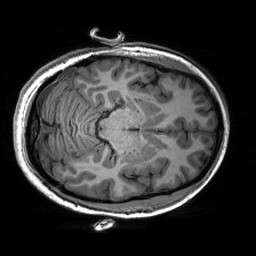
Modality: T1w
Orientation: axial
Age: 22
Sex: female
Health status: healthy
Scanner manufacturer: siemens
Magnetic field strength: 3 T
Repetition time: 2.53 s
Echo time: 0.00288 s